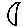
Label: moon